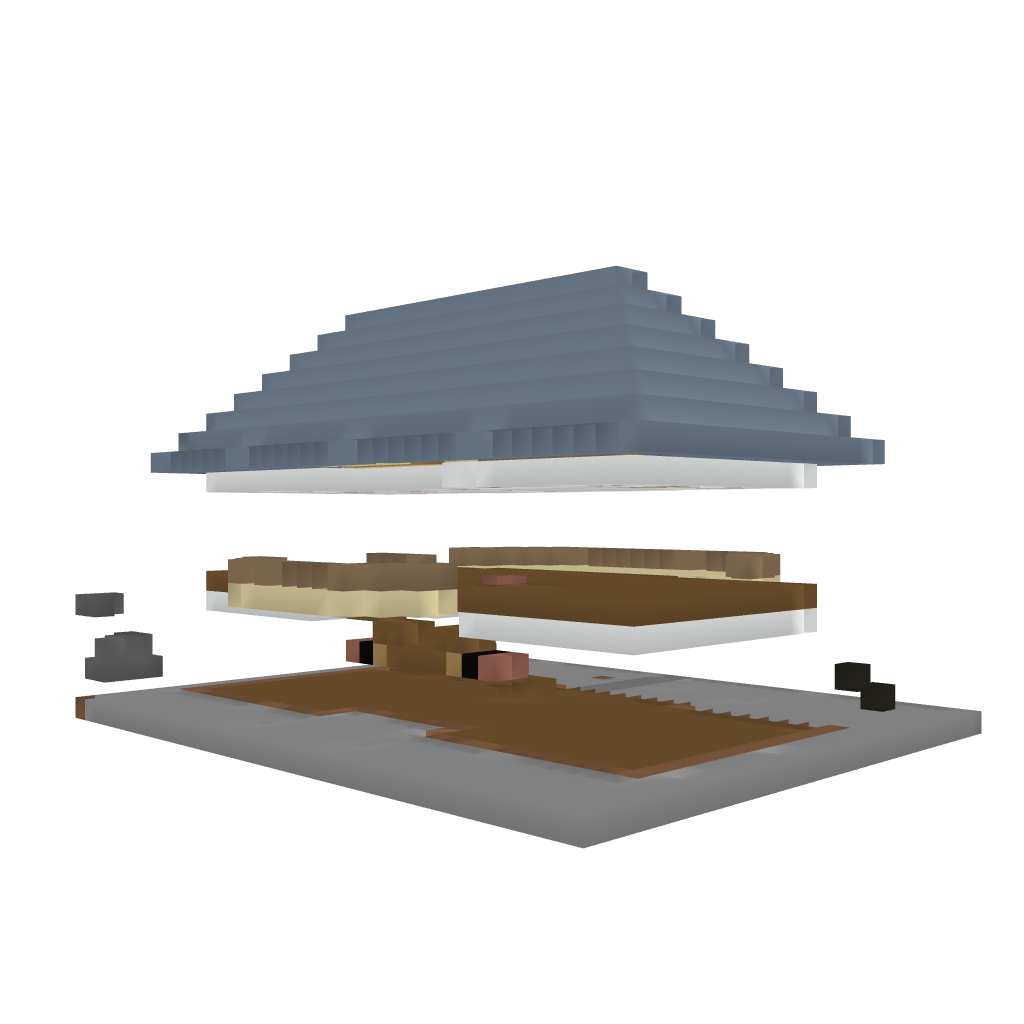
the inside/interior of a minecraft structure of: Lewis's House